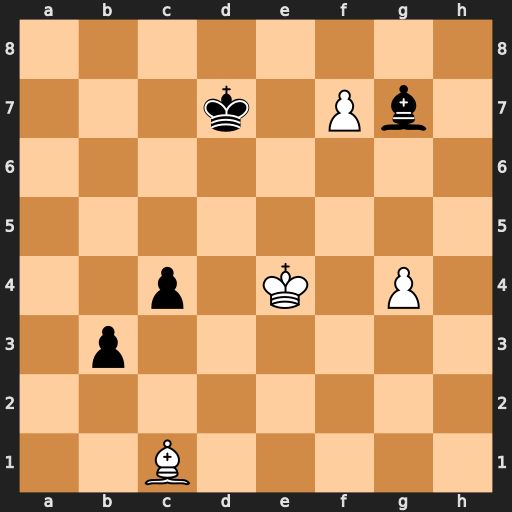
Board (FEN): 8/3k1Pb1/8/8/2p1K1P1/1p6/8/2B5
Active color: w
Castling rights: -
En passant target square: -
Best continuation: Bb2 Bf8 g5 Bb4 g6 Ke7 Bg7